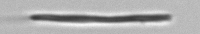
Label: fiber